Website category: university
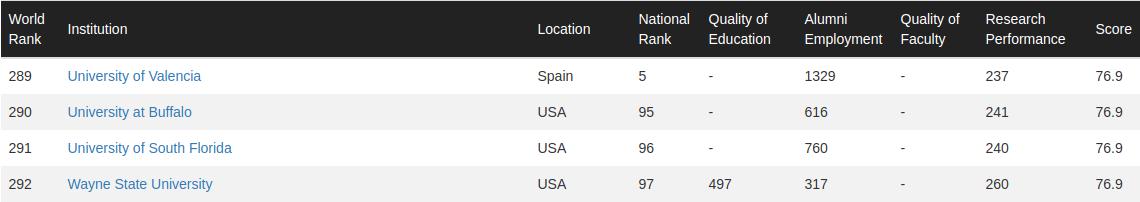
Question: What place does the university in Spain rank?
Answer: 289

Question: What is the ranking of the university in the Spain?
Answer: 289

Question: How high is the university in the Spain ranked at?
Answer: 289

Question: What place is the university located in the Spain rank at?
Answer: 289

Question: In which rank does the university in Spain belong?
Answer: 289

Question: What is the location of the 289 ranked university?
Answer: Spain

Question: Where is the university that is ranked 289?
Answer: Spain

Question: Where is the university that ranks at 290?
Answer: USA

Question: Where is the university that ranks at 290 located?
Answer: USA

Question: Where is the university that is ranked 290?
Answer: USA

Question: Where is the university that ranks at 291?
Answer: USA

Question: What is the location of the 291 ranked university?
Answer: USA

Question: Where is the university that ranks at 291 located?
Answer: USA

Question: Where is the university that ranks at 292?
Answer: USA

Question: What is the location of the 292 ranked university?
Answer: USA